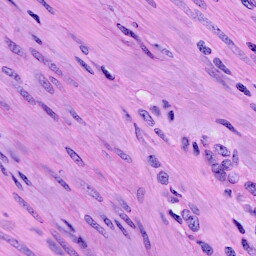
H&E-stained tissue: Cervix